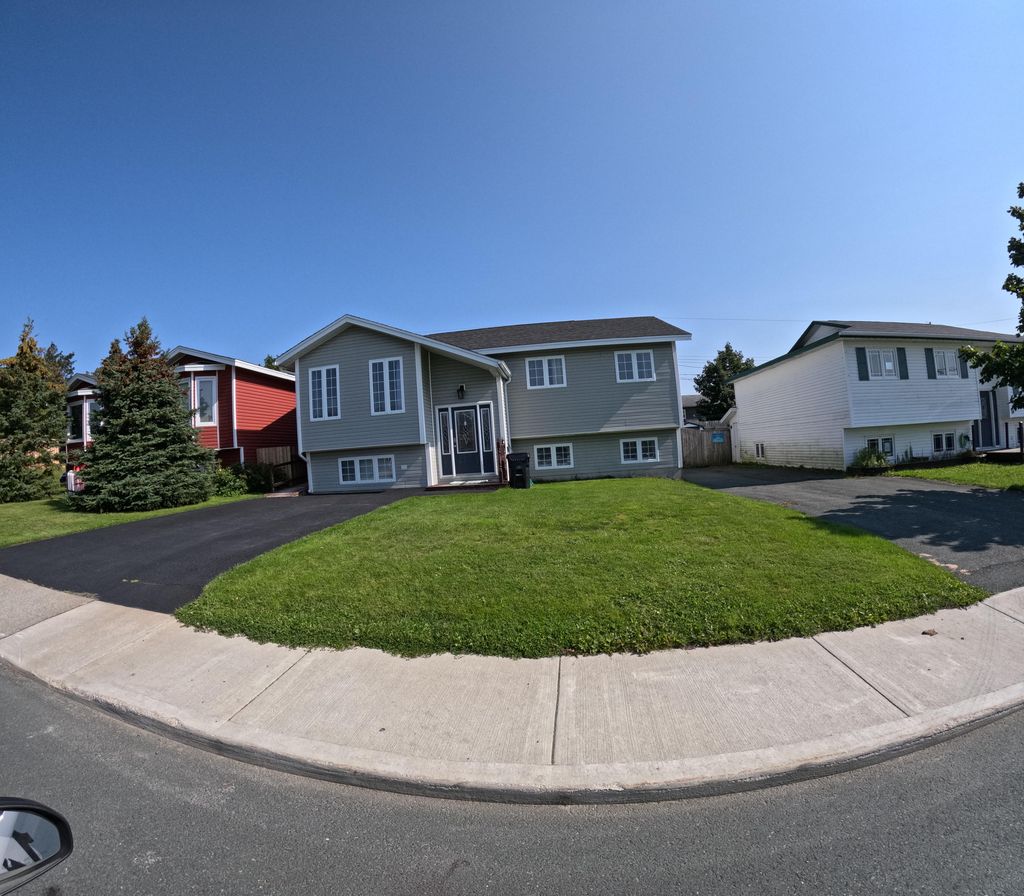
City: st_johns